Question: I tried to search for this answer and the closest I got to an answer was to add android:resizable="true", which is deprecated. I apologize if this question has been answered but I couldn't find it if it was.
Anyway, my app is not filling the entire screen. The method I was using was working in android 2.2 but I am now using a 2.3 emulator and it's not working. I am not sure if this is actually the issue or not.
Now to the problem...
I am creating a temperature converter app (yes, it's homework) and the app is not filling the entire screen even though I say fill_parent for the layout_width and height in the LinearLayout. A suggestion I saw was to use a RelativeLayout, which I could do I suppose but it seems like a band-aid, not a solution. Shouldn't this work?
Here is my code:
'''
<?xml version="1.0" encoding="utf-8"?>
<LinearLayout xmlns:android="http://schemas.android.com/apk/res/android"
android:orientation="vertical"
android:layout_width="fill_parent"
android:layout_height="fill_parent"
android:gravity="center_vertical"
android:background="@color/white"
>
<TextView
android:layout_width="fill_parent"
android:layout_height="wrap_content"
android:text="Temperature Converter"
android:textColor="@color/black"
/>
<RadioGroup xmlns:android="http://schemas.android.com/apk/res/android"
android:id="@+id/convertGroup"
android:orientation="vertical"
android:layout_width="wrap_content"
android:layout_height="wrap_content"
>
<RadioButton android:id="@+id/CtoF"
android:orientation="vertical"
android:layout_width="wrap_content"
android:layout_height="wrap_content"
android:text="Celsius to Fahrenheit"
android:textColor="@color/black"
/>
<RadioButton android:id="@+id/FtoC"
android:orientation="vertical"
android:layout_width="wrap_content"
android:layout_height="wrap_content"
android:text="Fahrenheit to Celsius"
android:textColor="@color/black"
/>
</RadioGroup>
<EditText
android:id="@+id/tempInput"
android:layout_width="fill_parent"
android:layout_height="wrap_content"
android:singleLine="true"
android:hint="Temperature"
/>
<TextView
android:id="@+id/converted"
android:layout_width="fill_parent"
android:layout_height="wrap_content"
android:textColor="@color/black"
/>
</LinearLayout>
'''
Here is the result:

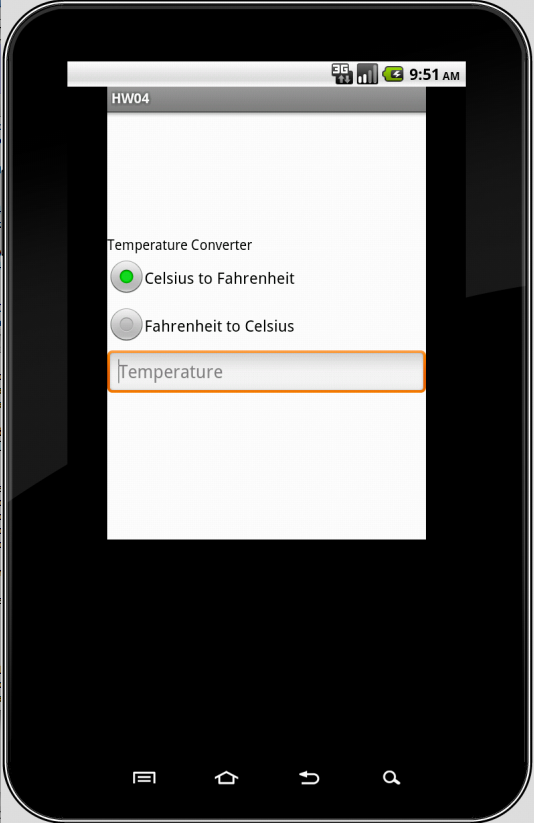
Answer: Add below code in menifest after application tag
'''
<supports-screens android:resizeable="true"
android:smallScreens="true"
android:normalScreens="true"
android:largeScreens="true"
android:anyDensity="true" />
'''